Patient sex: M
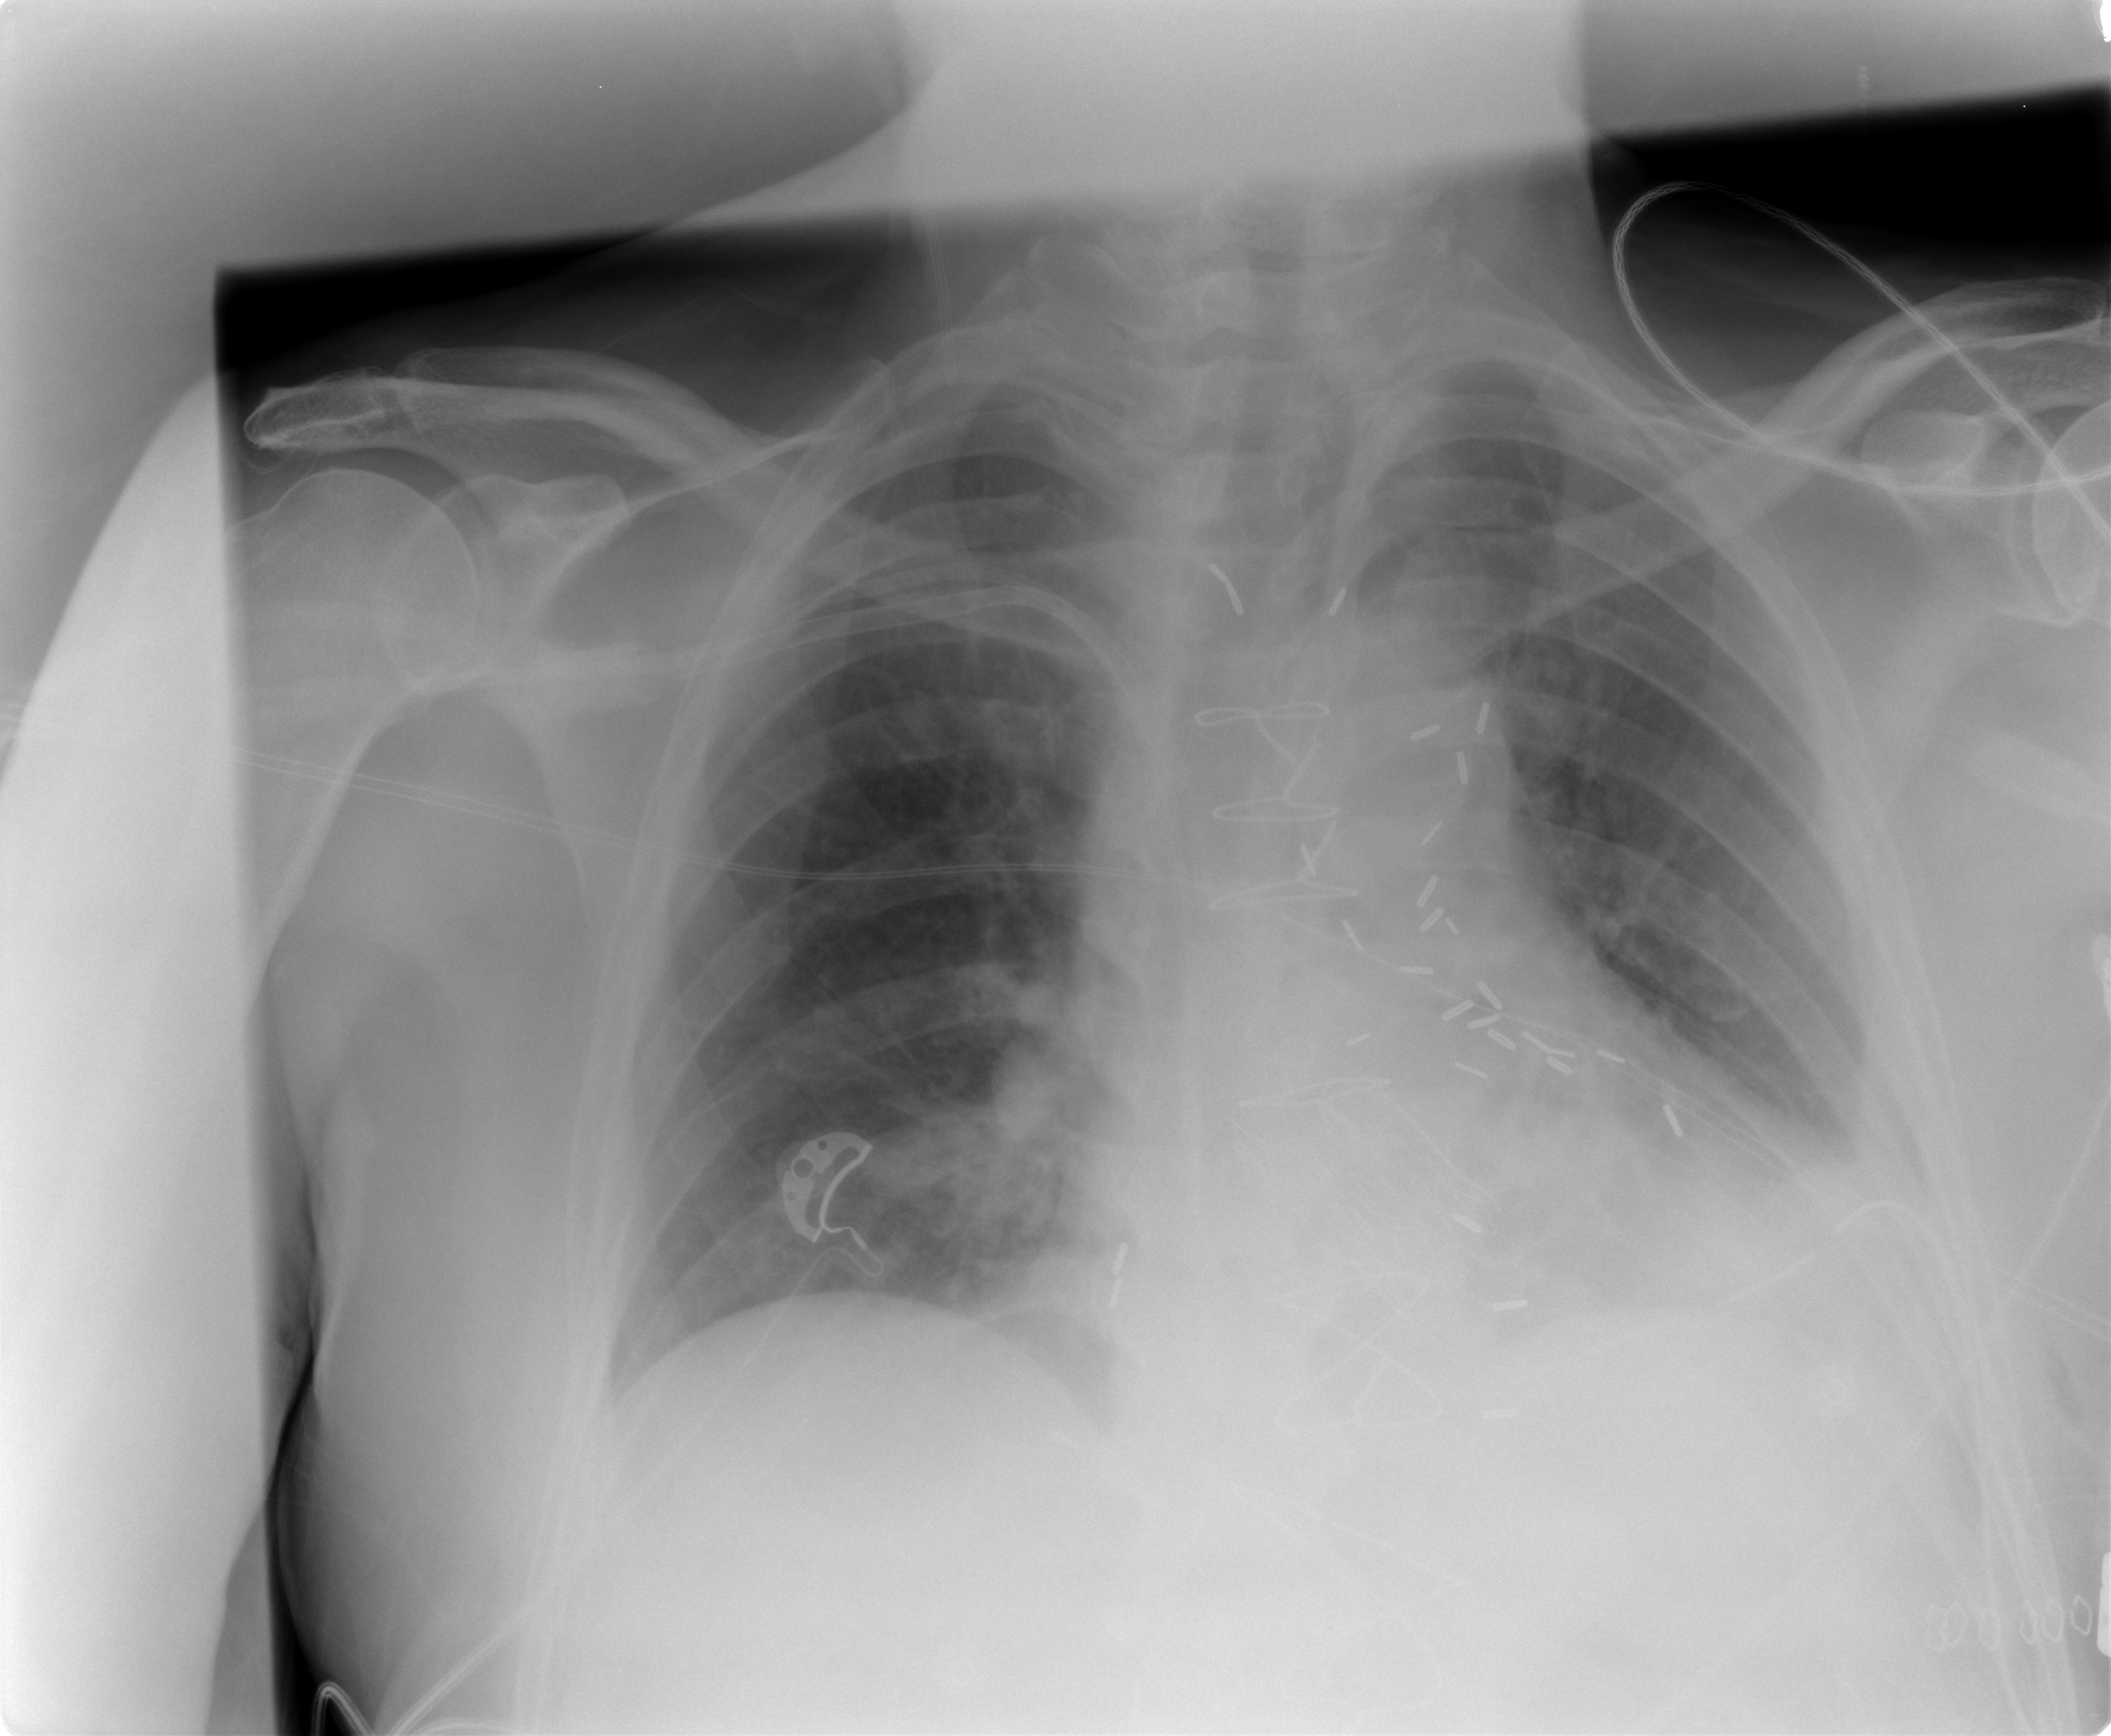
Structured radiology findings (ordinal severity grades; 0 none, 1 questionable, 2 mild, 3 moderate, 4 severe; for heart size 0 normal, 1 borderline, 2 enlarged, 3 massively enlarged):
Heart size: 2
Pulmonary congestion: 2
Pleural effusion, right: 0
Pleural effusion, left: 2
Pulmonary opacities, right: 0
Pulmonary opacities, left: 0
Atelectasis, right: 2
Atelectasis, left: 2